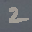
Label: 2